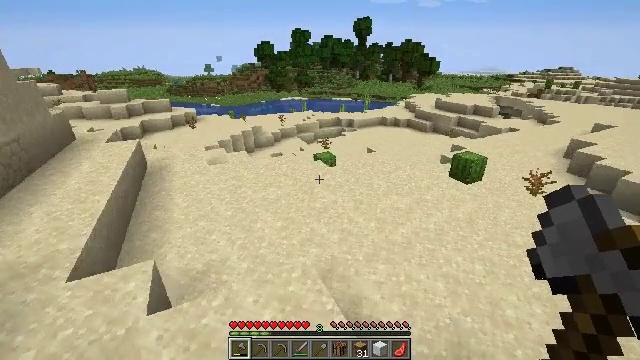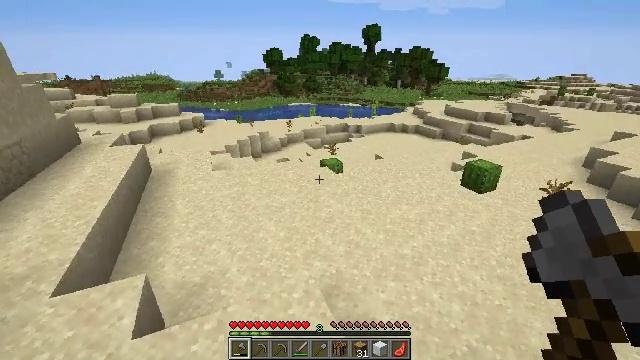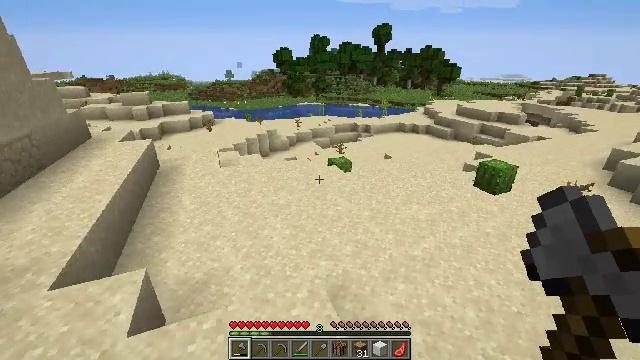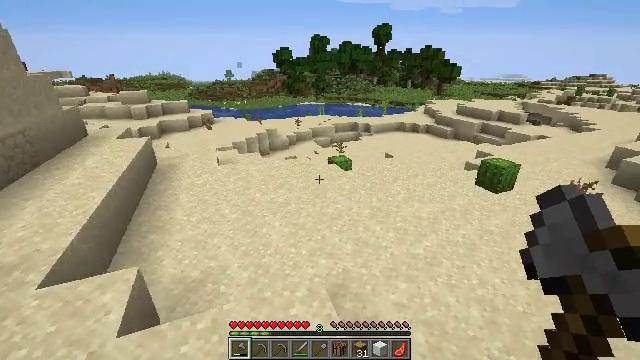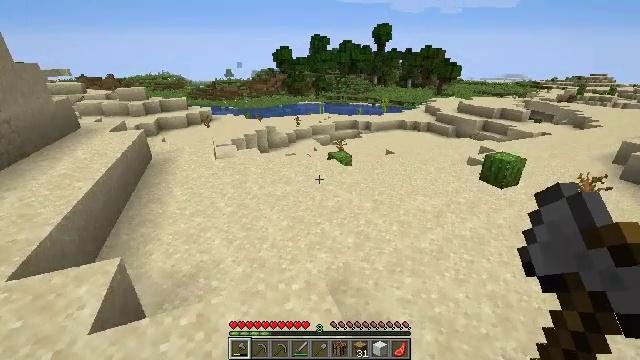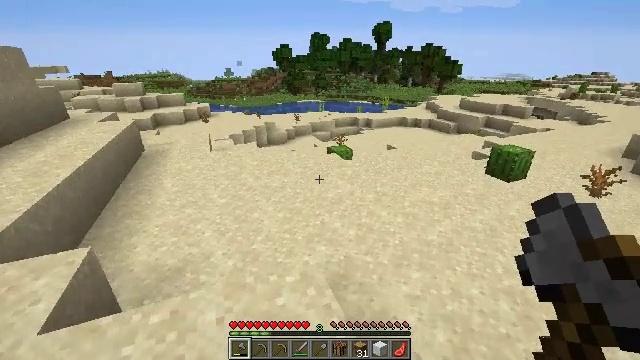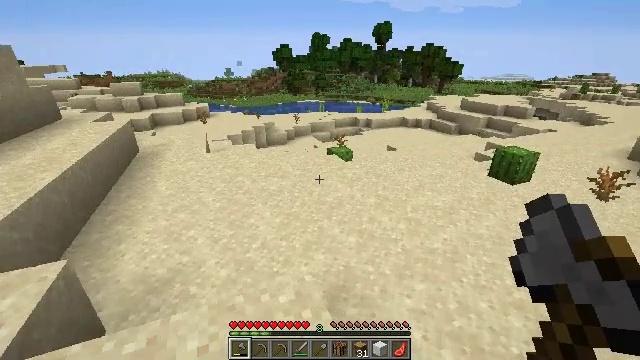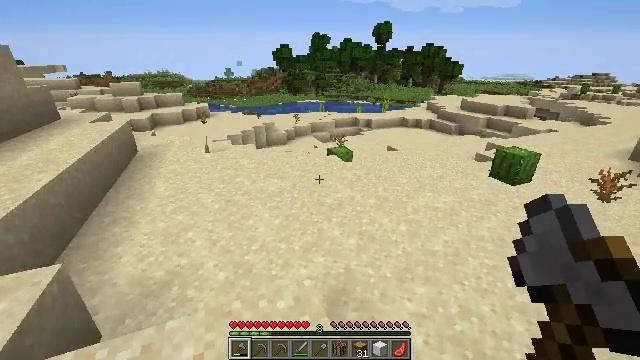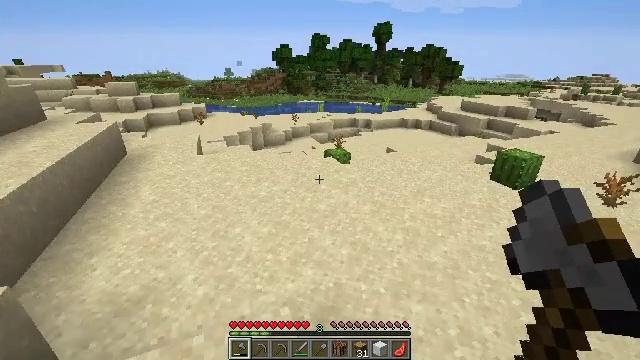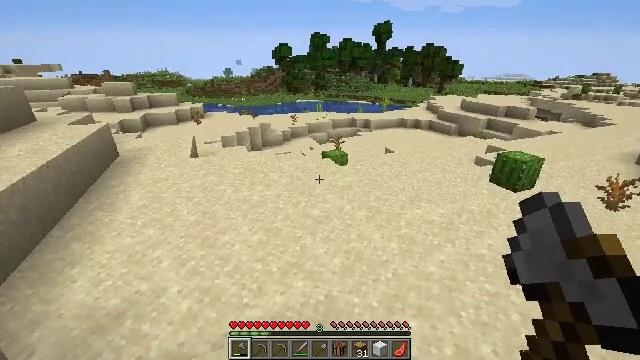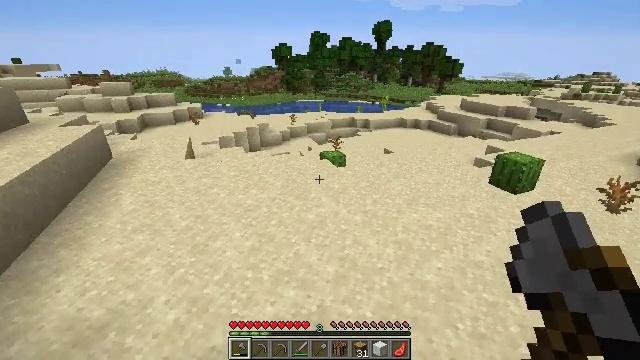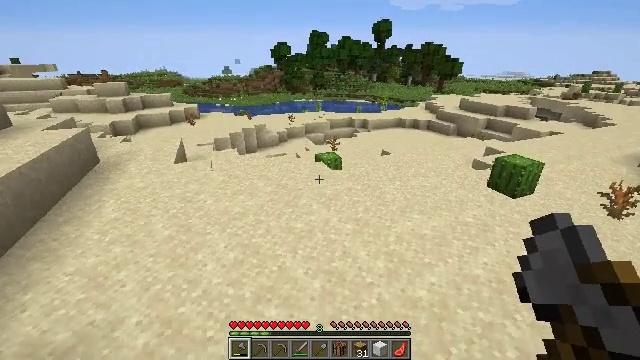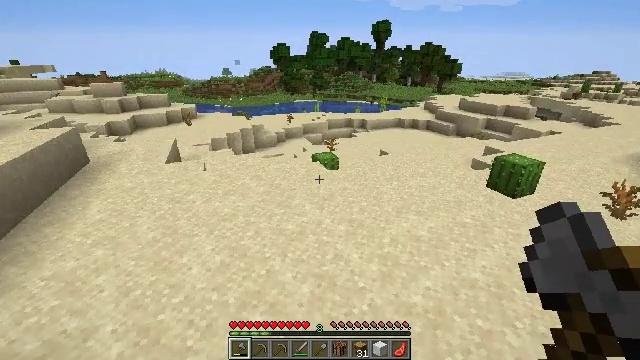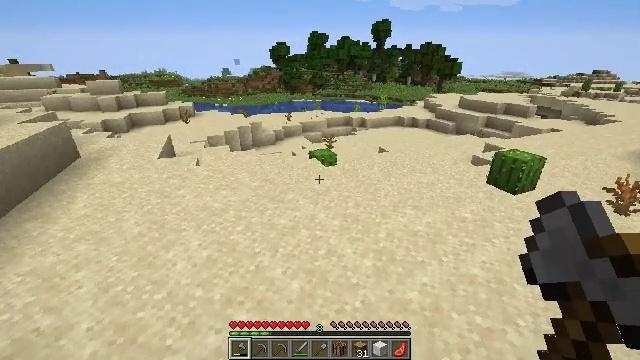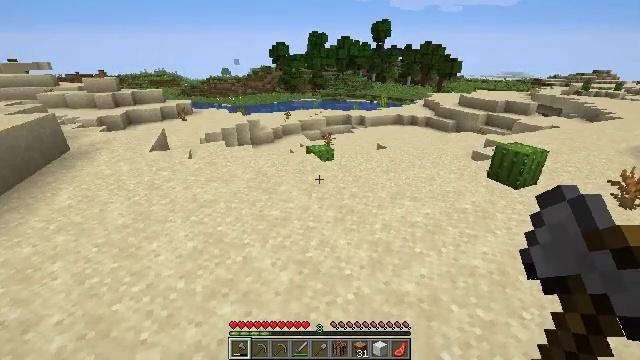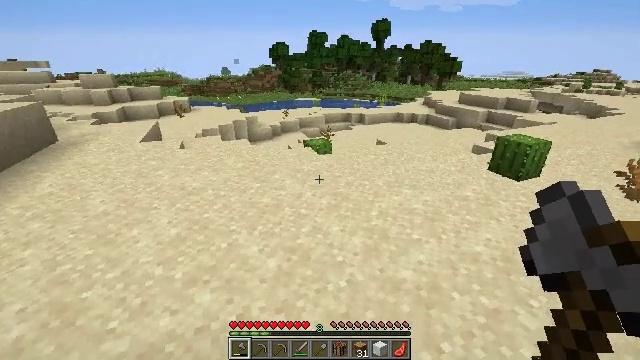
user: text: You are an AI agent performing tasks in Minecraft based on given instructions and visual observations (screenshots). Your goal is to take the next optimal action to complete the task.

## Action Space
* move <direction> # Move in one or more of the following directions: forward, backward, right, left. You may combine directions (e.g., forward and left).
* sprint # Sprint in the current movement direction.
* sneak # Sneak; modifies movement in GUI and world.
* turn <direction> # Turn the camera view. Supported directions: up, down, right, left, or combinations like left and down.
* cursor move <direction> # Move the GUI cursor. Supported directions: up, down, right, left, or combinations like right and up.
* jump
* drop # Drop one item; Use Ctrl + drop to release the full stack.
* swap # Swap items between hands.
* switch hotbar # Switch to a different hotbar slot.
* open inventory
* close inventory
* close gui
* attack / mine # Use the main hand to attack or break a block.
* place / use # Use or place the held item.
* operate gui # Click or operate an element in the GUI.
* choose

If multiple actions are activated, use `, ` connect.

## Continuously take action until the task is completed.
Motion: motion action
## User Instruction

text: Break the cactus block.
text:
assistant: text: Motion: move forward, turn left and up
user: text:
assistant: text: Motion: move forward, turn left
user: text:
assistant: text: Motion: move forward
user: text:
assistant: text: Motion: move forward
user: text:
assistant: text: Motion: move forward
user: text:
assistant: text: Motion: move forward
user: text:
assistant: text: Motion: move forward and move right
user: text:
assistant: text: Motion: move forward and move right
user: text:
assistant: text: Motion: move forward and move right
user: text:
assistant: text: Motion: move forward and move right
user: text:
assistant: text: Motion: move forward and move right
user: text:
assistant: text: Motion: move forward and move right
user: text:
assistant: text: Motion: move forward and move right
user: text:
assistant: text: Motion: move forward and move right
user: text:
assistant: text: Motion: move forward and move right
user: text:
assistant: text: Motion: move forward and move right
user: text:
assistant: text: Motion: move forward and move right
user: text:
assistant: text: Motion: move forward and move right
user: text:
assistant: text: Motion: move forward
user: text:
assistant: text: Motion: move forward
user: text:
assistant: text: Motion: move forward
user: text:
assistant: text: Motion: move forward and move right
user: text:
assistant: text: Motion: move forward and move right
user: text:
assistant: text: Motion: move forward and move right
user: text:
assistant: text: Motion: move forward, turn right and up
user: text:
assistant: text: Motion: turn right and up
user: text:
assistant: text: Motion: no_op
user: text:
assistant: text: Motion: move forward
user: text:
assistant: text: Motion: move forward
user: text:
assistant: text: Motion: move forward